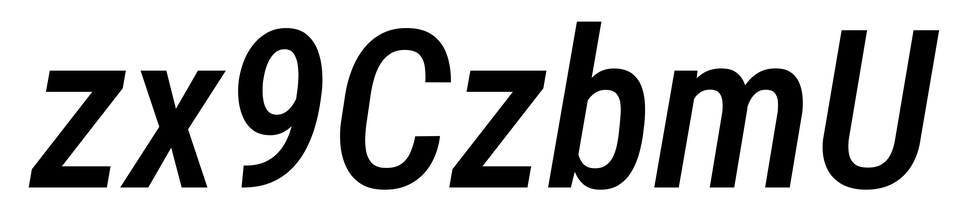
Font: Roboto-Italic_Condensed_Medium_Italic